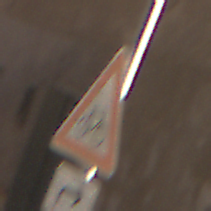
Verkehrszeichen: RadverkehrLinks
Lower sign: RichtungsangabeDurchPfeile5
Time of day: Midday
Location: Outdoor (Urban)
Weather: Clear
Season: NotSpecified
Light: Natural